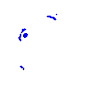
Particle: electron